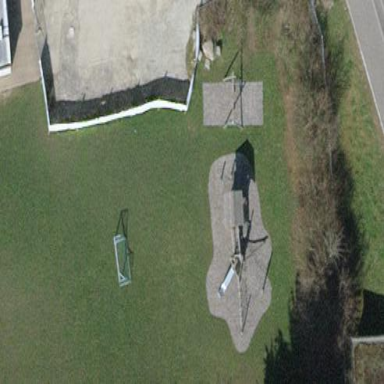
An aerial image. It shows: Playground enclosed by fence.